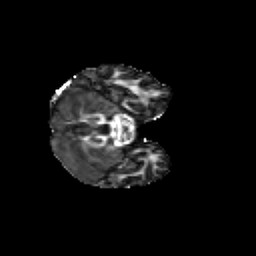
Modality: FA
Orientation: axial
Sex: female
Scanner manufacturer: siemens
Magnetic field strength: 3 T
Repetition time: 5 s
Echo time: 0.071 s